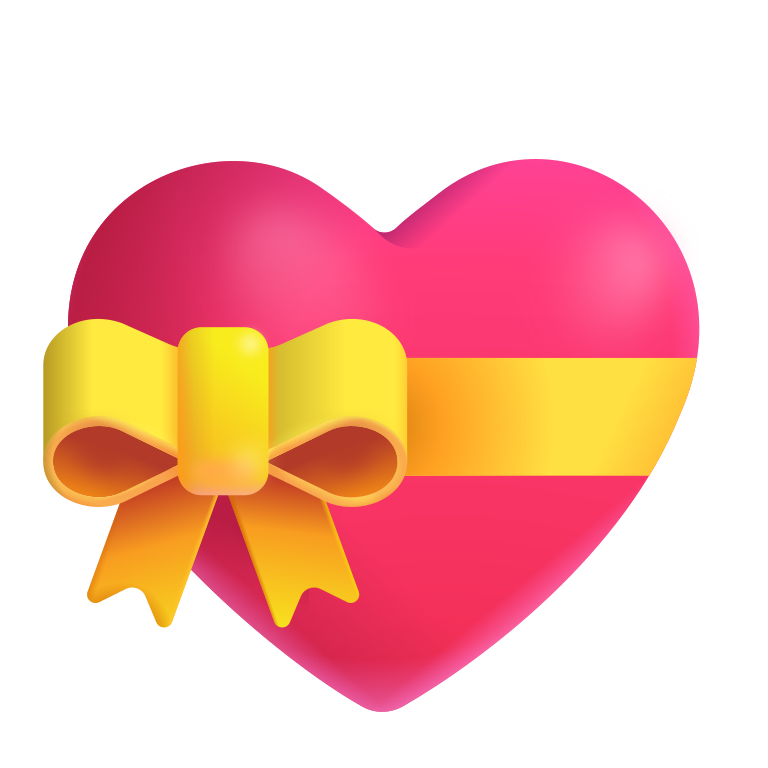
heart with ribbon color